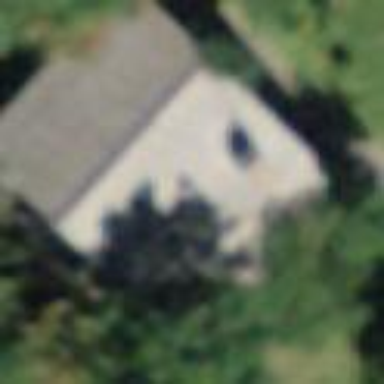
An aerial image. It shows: Simple house.